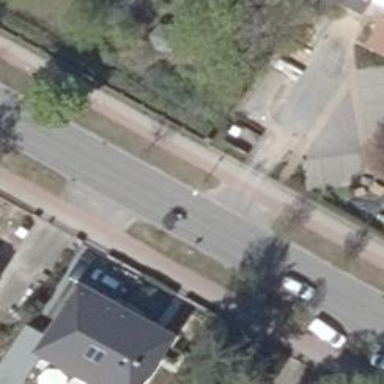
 featuring sidewalks on both sides and cycle track."